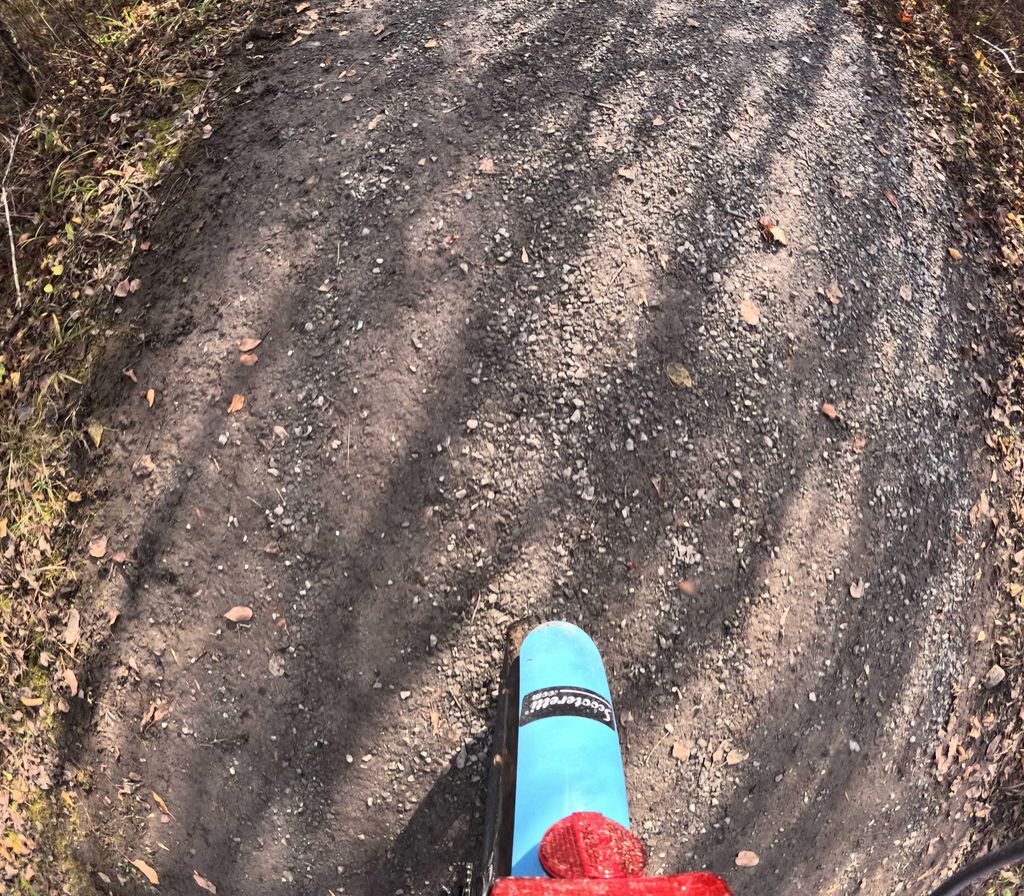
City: ottawa-gatineau